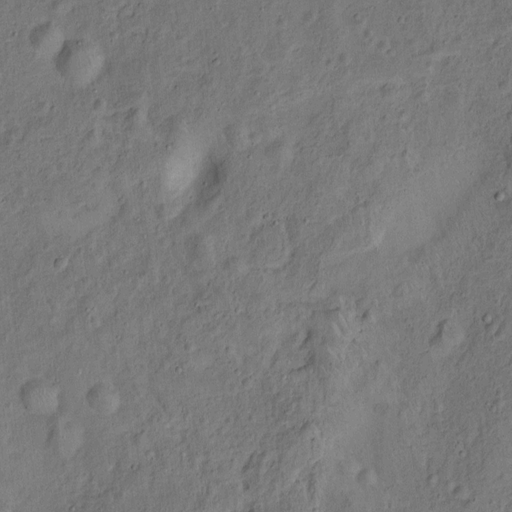
Classes present: Background, Cone